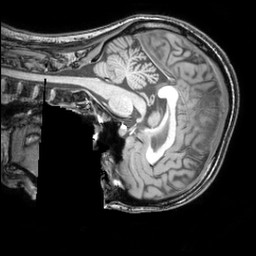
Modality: T1w
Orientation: sagittal
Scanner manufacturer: philips
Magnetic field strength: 3 T
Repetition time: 0.008074 s
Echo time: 0.003692 s